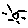
Label: sun